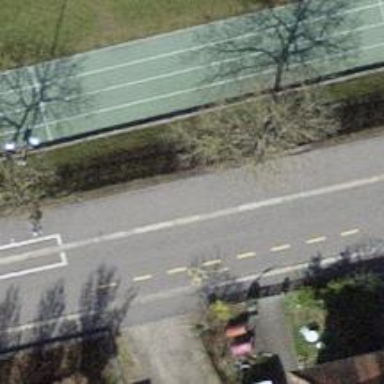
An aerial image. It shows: Parking lane.